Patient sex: M
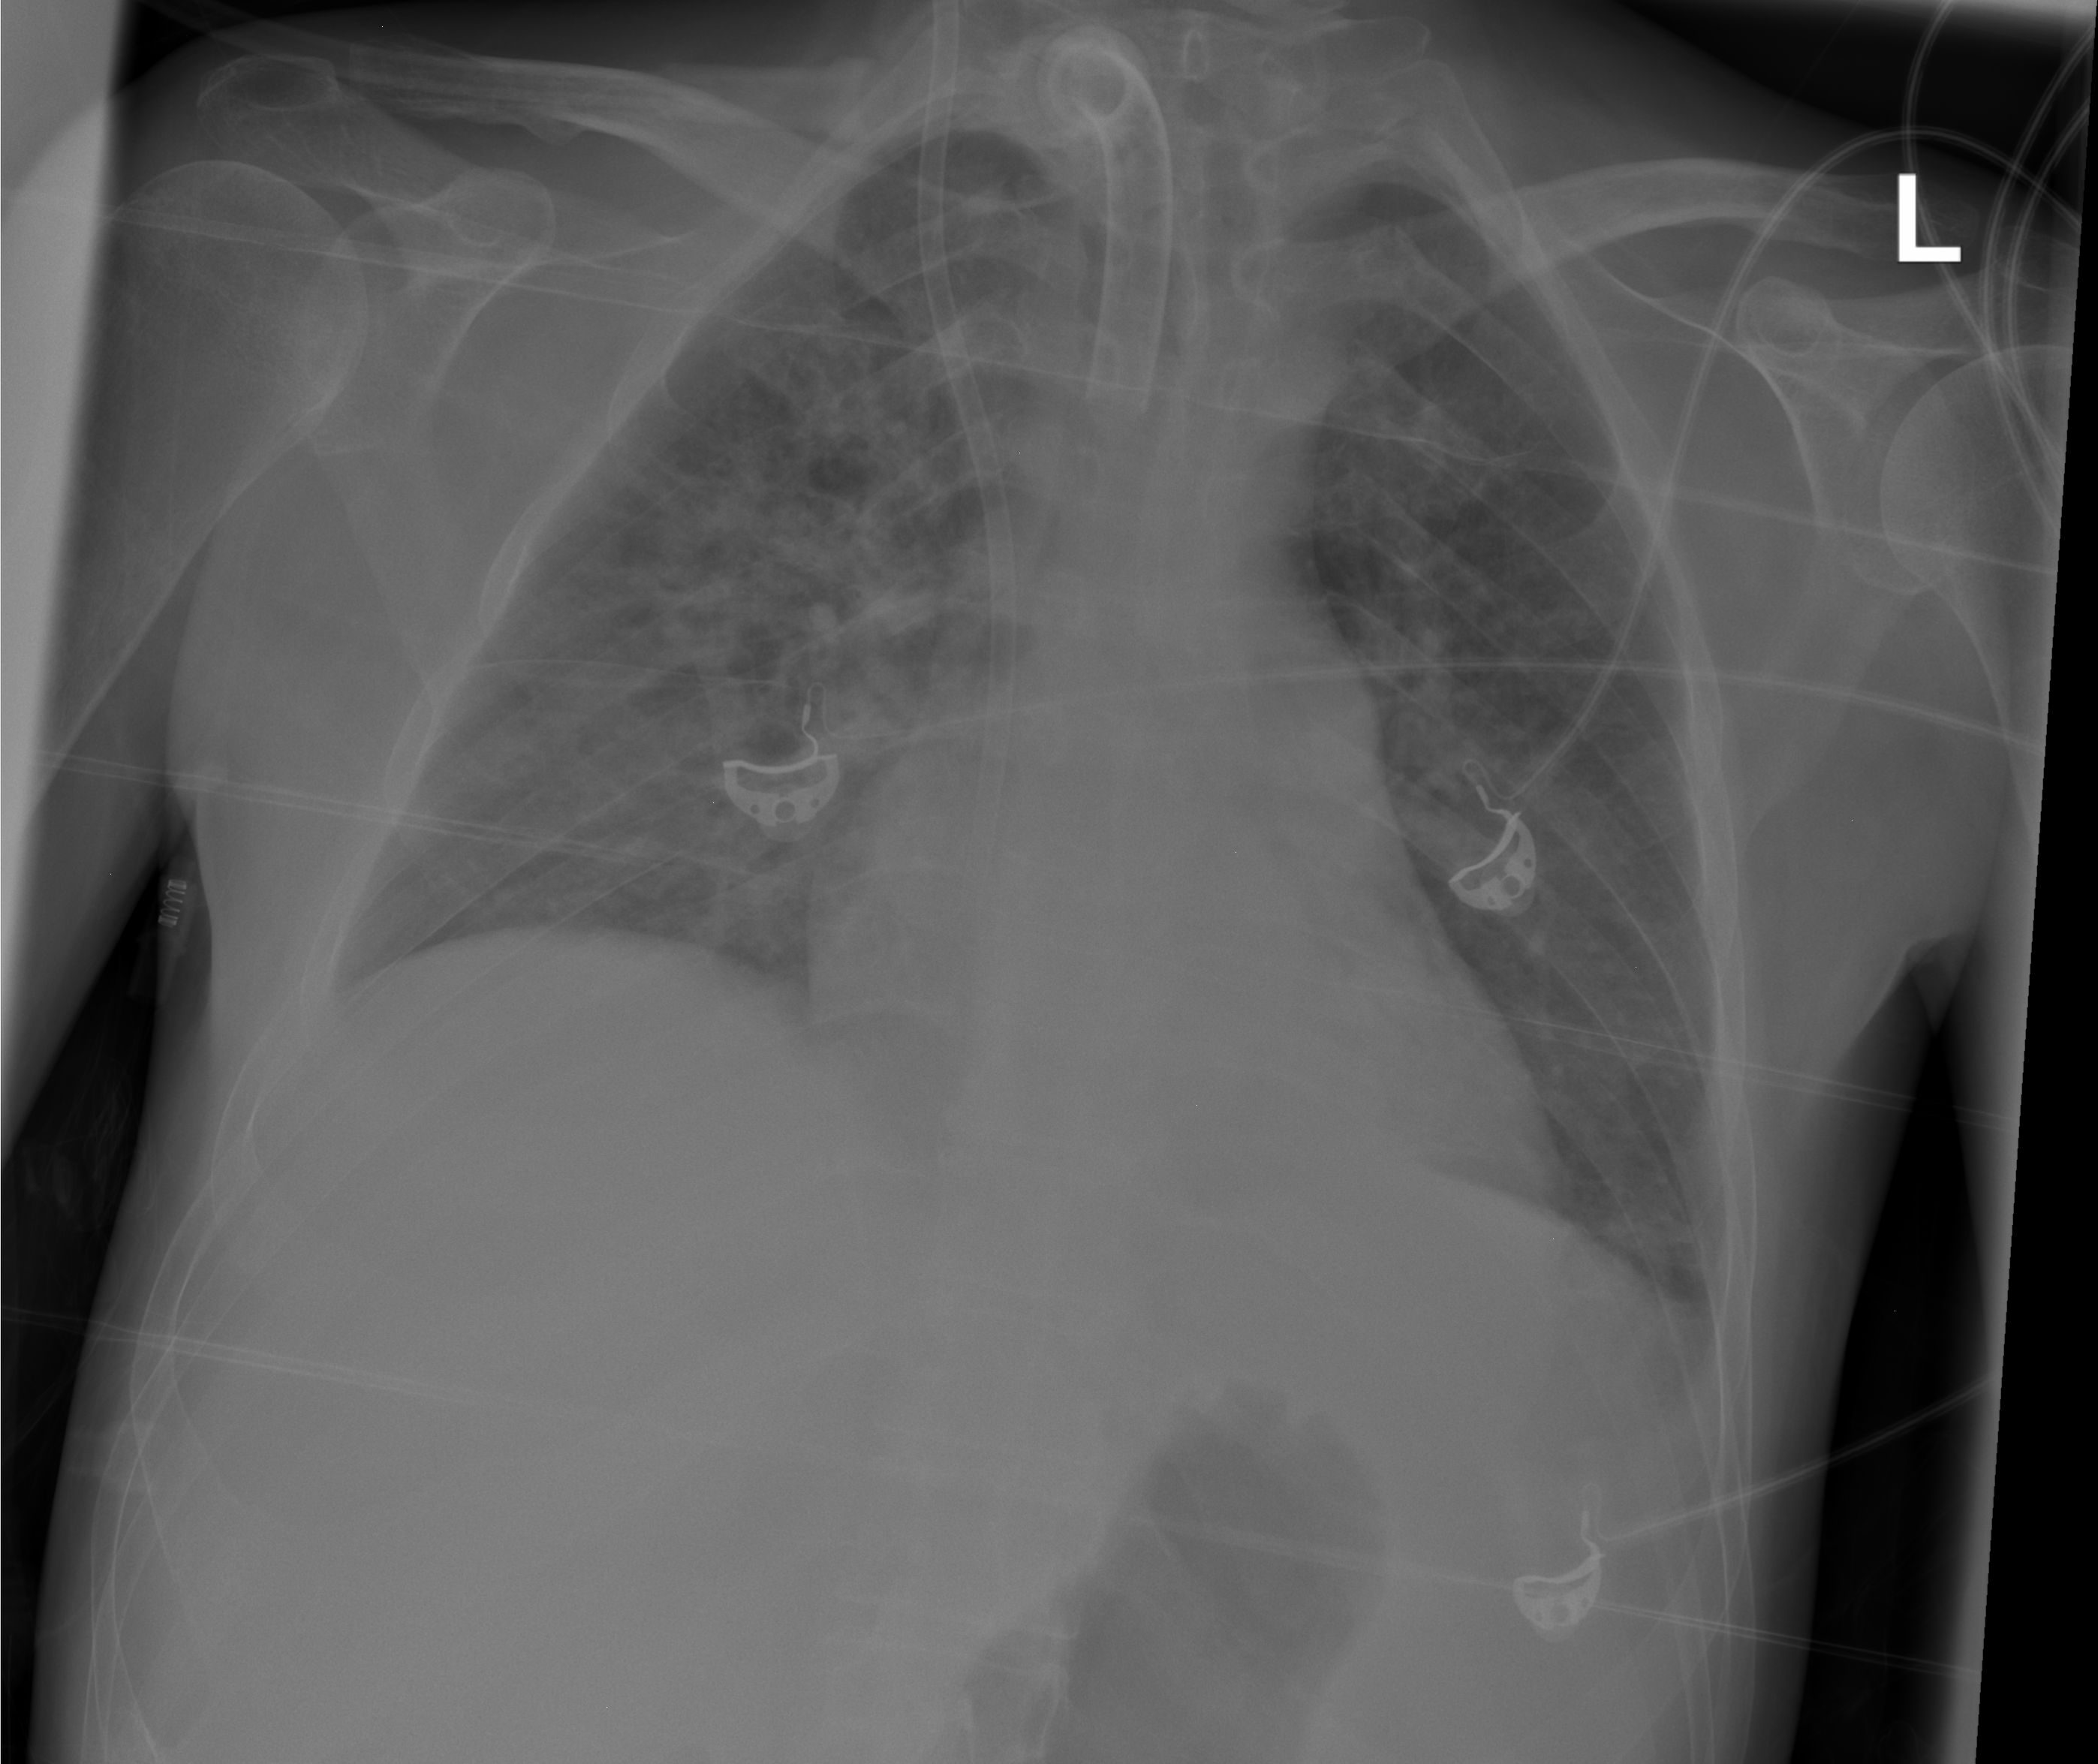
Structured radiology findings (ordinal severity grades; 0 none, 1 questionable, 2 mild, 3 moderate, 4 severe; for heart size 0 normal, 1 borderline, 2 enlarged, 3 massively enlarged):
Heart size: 0
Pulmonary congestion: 0
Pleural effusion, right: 0
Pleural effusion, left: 2
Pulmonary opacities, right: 3
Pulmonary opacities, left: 0
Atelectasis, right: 0
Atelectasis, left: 0